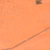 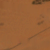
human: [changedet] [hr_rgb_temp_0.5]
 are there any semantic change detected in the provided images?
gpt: No change occurred.